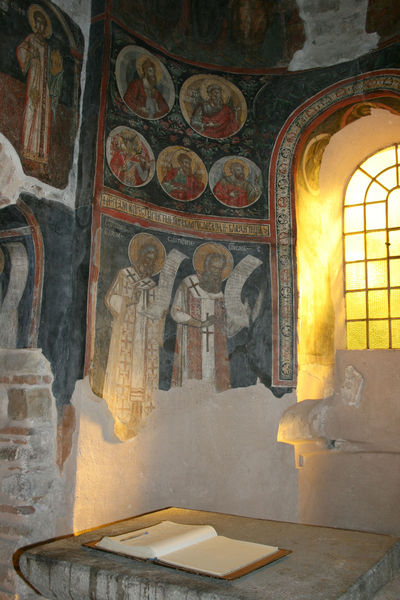
Titel: Petrus und Paulus Kirche Innenraum
Standort:  (EU - Bulgarien); Veliko Tirnovo (EU - Bulgarien)
Schlagwörter: weiß, fenster, glas, bibel, innenraum, kirche, gewand, wandmalerei, gewölbe, buch, kreuz, altar, apsis, predigt, heilige, krypta, rundbogenfenster, evangelisten, heiligen schein